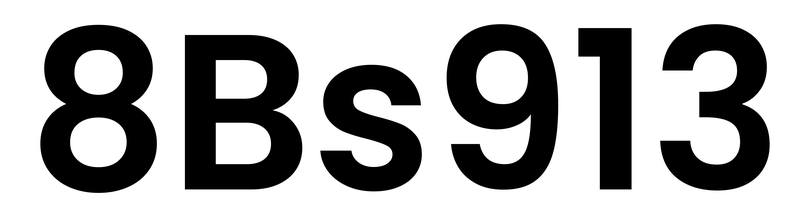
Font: Poppins-SemiBold